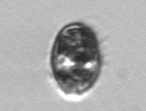
Label: Pleuronema